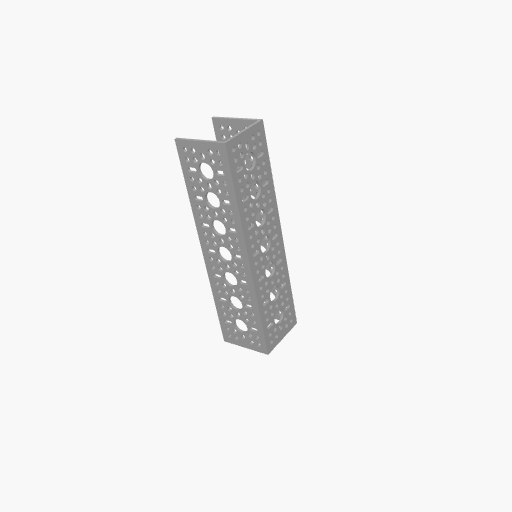
Part: UChannel7H